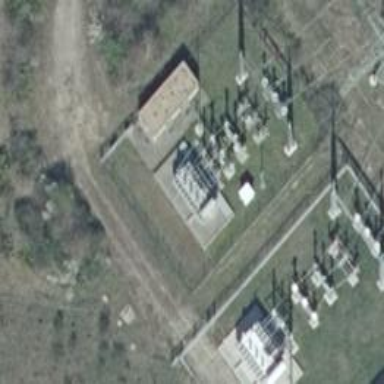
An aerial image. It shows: Power line with three cables.